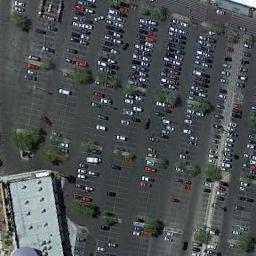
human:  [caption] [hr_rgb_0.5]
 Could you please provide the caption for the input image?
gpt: Three rows of cars were parked in the parking lot .

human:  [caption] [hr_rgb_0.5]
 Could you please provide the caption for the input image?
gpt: There are many cars in the parking lot .

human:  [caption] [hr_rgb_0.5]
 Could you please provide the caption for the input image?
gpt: The parking lot has lots of neatly arranged cars of different colors and a building is next to the parking lot .

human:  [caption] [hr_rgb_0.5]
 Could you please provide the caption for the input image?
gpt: The parking lot is full of cars next to the building .

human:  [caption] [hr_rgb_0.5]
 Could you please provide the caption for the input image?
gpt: There are many cars and many empty space on the parking lot .